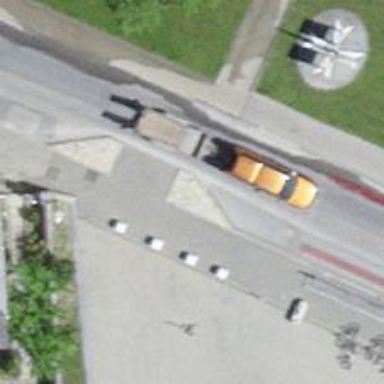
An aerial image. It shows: Zebra crossing on the road.